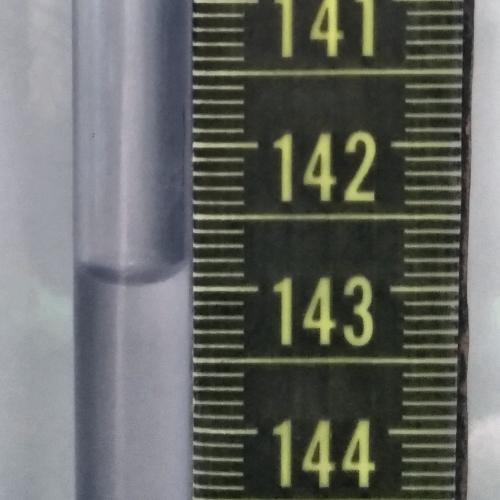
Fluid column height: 142.9 cm